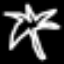
Label: palm tree